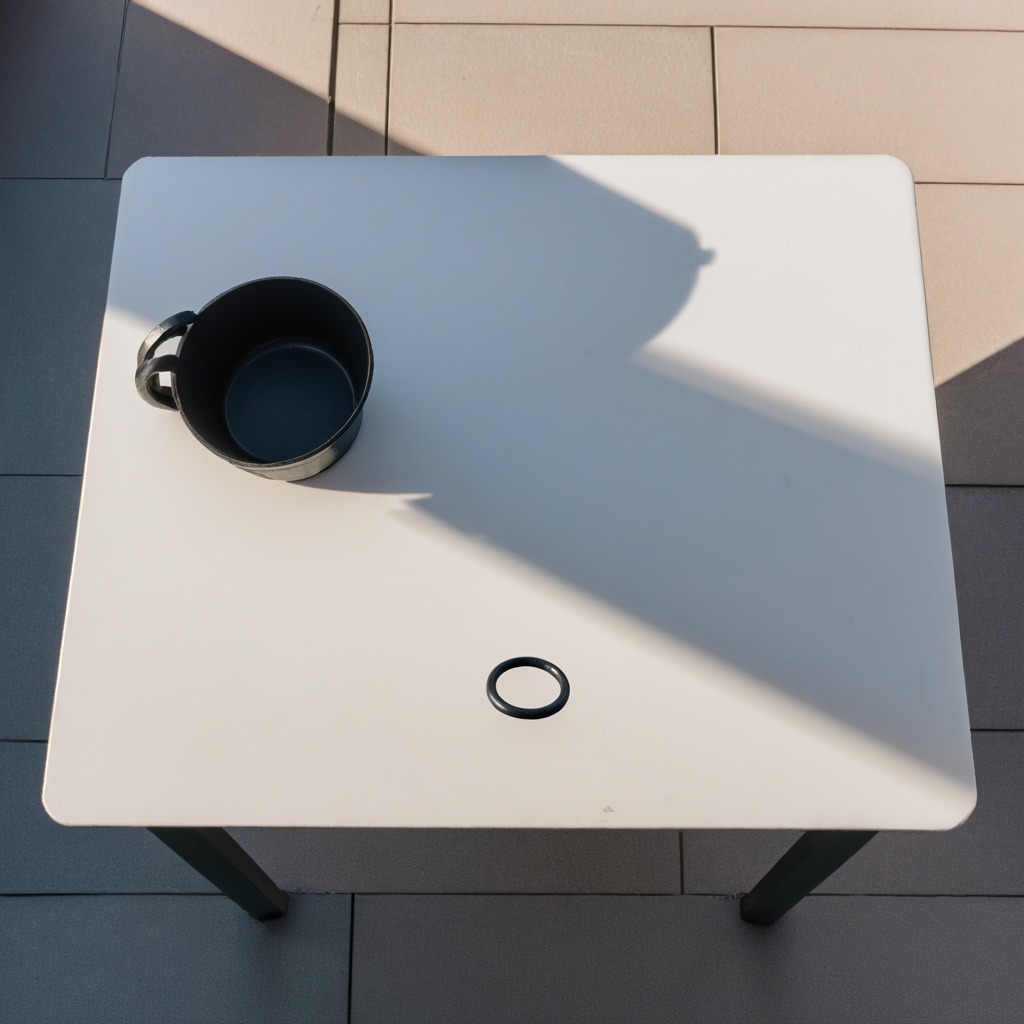
A rubber O-ring lying on a clean utility table in a temporary outdoor tool station.